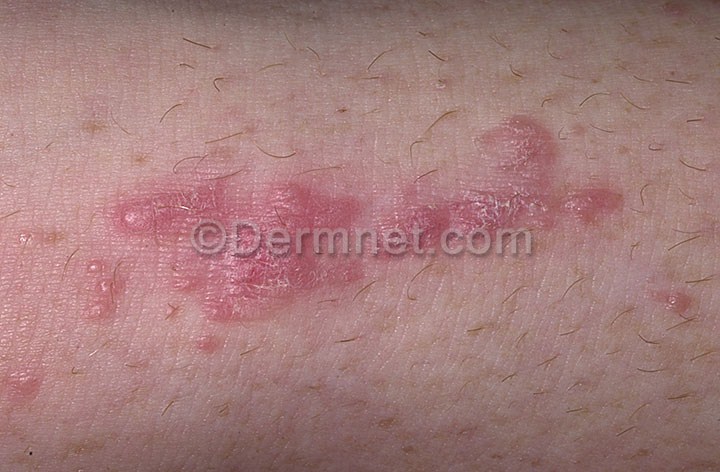
Disease: Warts Molluscum and other Viral Infections